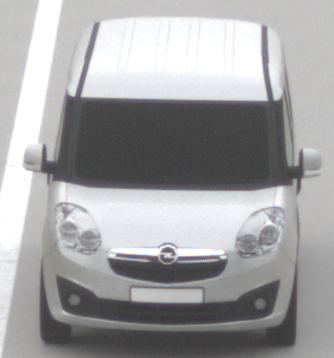
Make: Opel
Model: Combo Combi L1H1 1.4
Detailed model: Combo (D) Combi
Model produced from: 2012/01
Model produced until: 2013/11
Doors: 5
Color: white
Road condition: dry road
Daytime: morning or afternoon
Contrast: low contrast